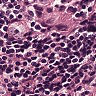
Metastatic tissue present: yes